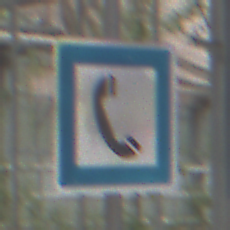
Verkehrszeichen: Fernsprecher
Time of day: Midday
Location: Roofed (Special)
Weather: Overcast
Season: NotSpecified
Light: Natural